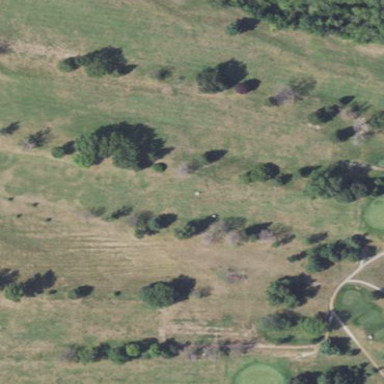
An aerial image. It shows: Grassy area serving as fairway for golf.